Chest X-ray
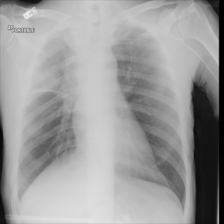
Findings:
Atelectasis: negative
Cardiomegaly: negative
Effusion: negative
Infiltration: positive
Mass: positive
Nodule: negative
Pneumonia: negative
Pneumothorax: negative
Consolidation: negative
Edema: negative
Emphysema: negative
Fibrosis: negative
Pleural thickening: positive
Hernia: negative